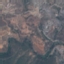
Label: HerbaceousVegetation